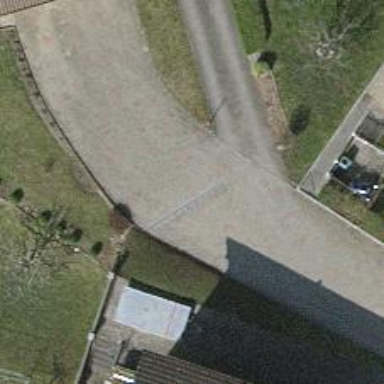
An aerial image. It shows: Driveway leading to service road.